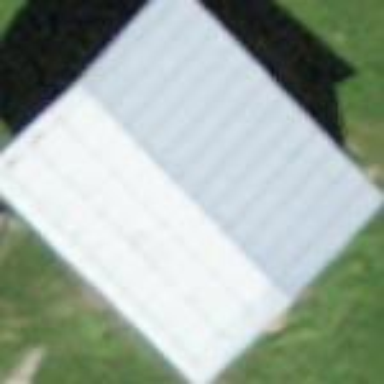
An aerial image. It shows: Shed building.